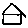
Label: house